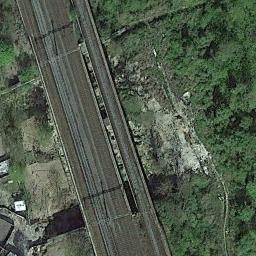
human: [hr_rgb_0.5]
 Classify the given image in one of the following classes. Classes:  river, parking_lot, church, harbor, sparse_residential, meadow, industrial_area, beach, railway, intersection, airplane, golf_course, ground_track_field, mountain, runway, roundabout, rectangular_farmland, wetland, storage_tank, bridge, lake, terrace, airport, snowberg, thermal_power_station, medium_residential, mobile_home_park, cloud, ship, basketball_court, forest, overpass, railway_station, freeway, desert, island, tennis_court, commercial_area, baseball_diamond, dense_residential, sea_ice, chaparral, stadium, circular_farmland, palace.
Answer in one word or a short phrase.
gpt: railway